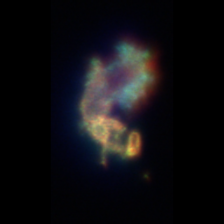
Taxon: Unknown_detritus
Group: Unknown